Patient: sex M, age 56
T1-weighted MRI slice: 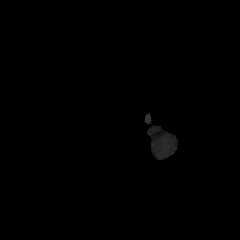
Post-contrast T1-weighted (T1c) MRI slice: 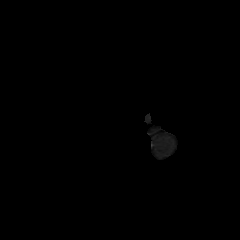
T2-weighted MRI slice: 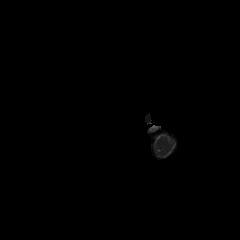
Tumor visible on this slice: no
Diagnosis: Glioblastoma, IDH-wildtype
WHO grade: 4